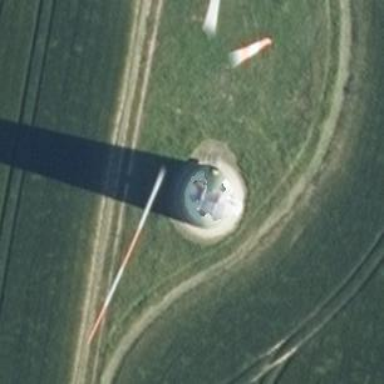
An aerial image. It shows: Wind turbine power generator.